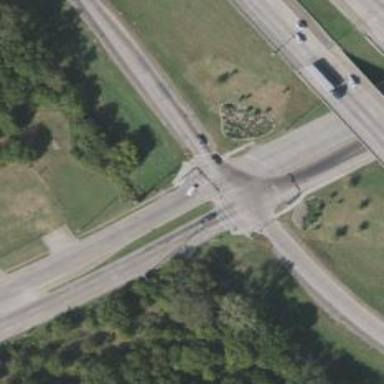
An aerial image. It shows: Marked crossing on footway.